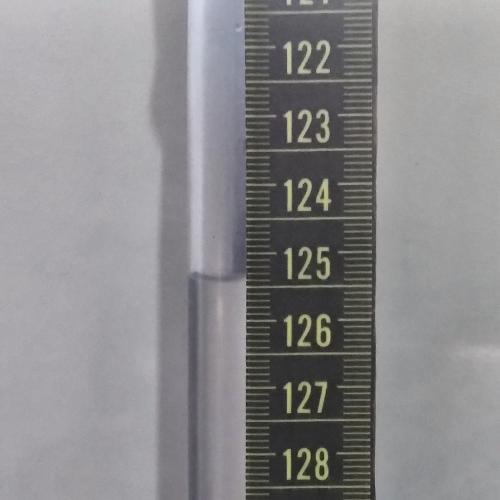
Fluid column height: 125.4 cm